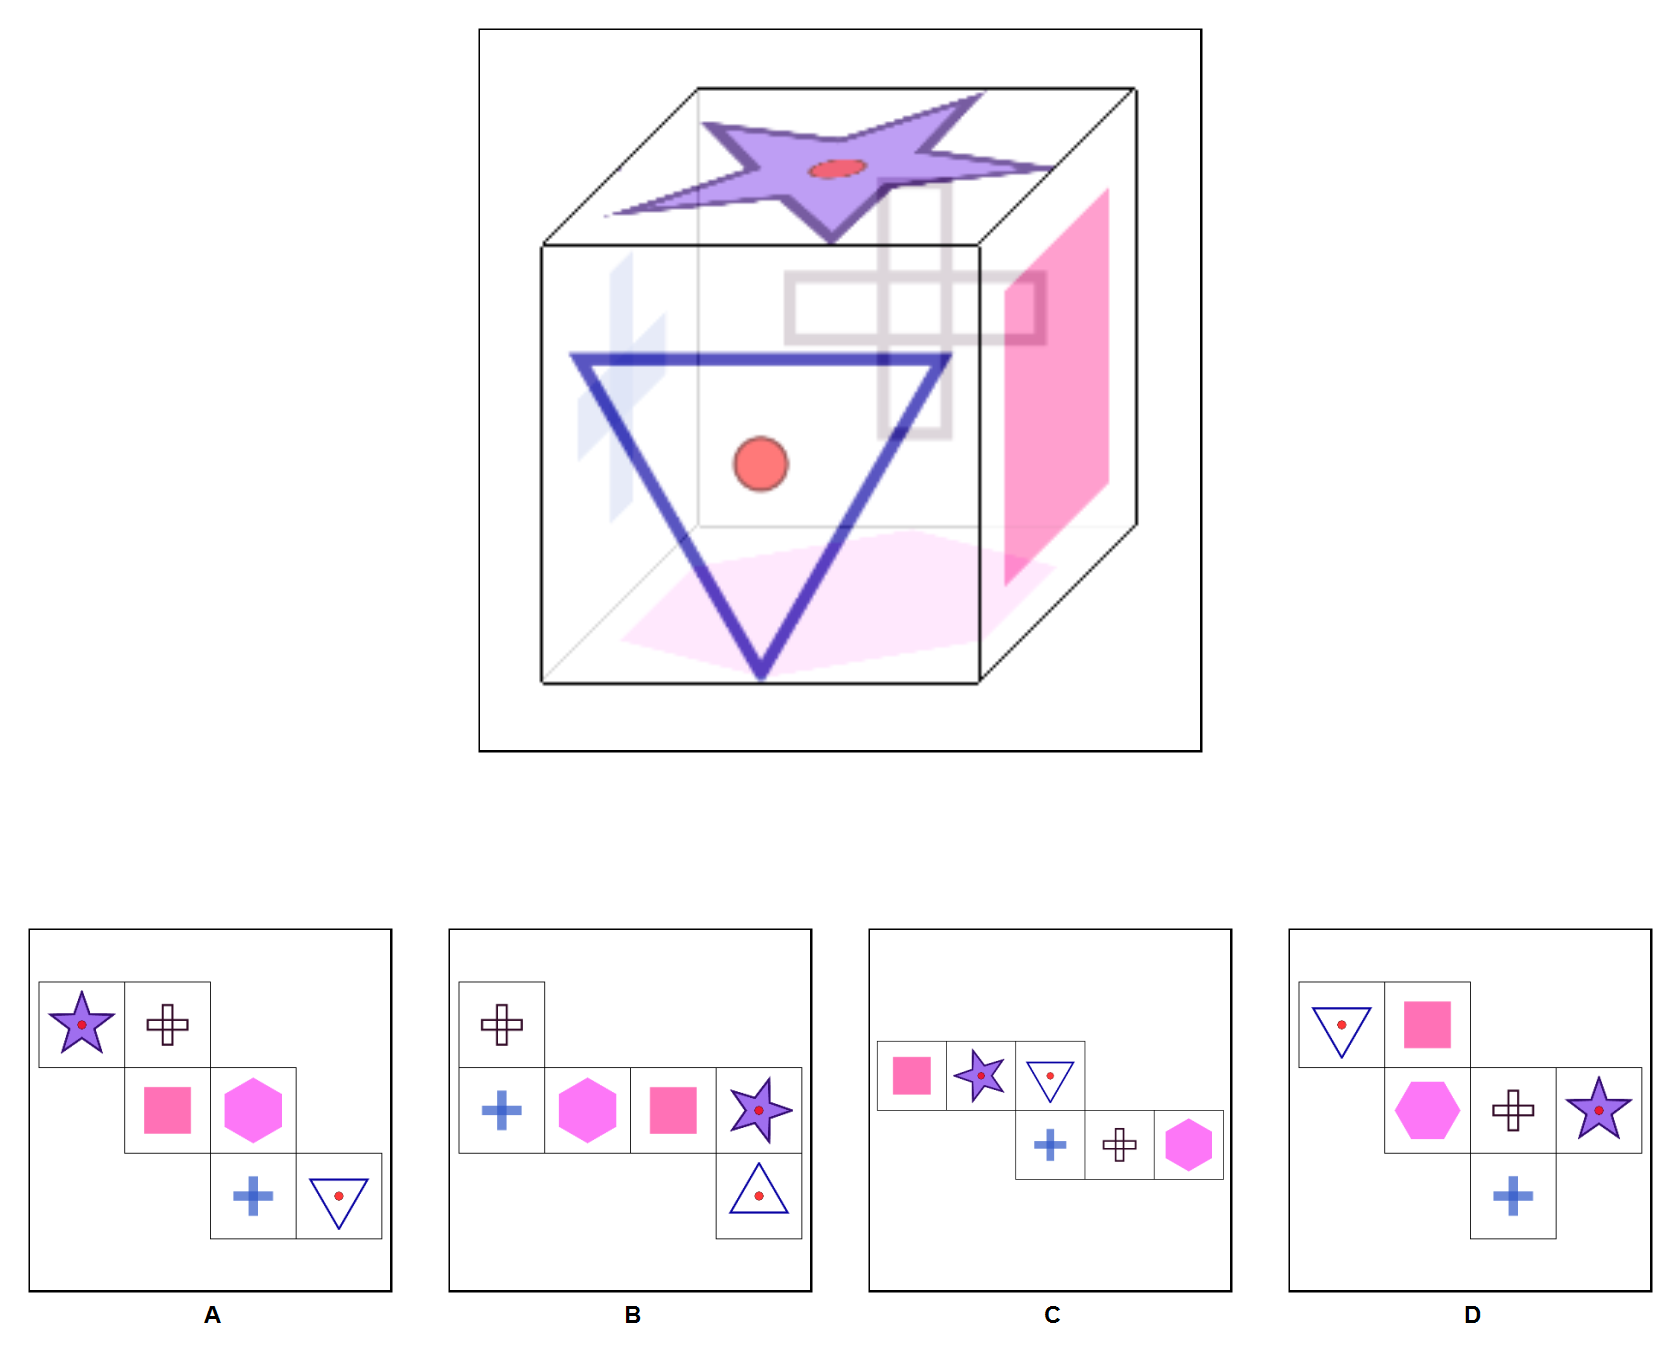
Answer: D